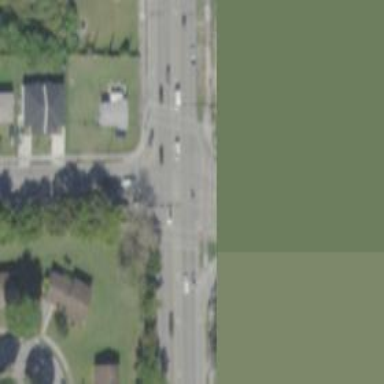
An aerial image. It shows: Crossing with line markings on the road.